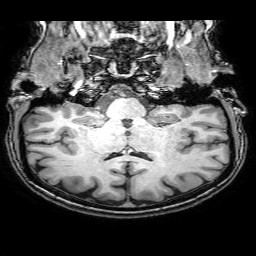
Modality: T1w
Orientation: sagittal
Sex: female
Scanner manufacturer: philips
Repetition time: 0.008086 s
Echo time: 0.0037 s